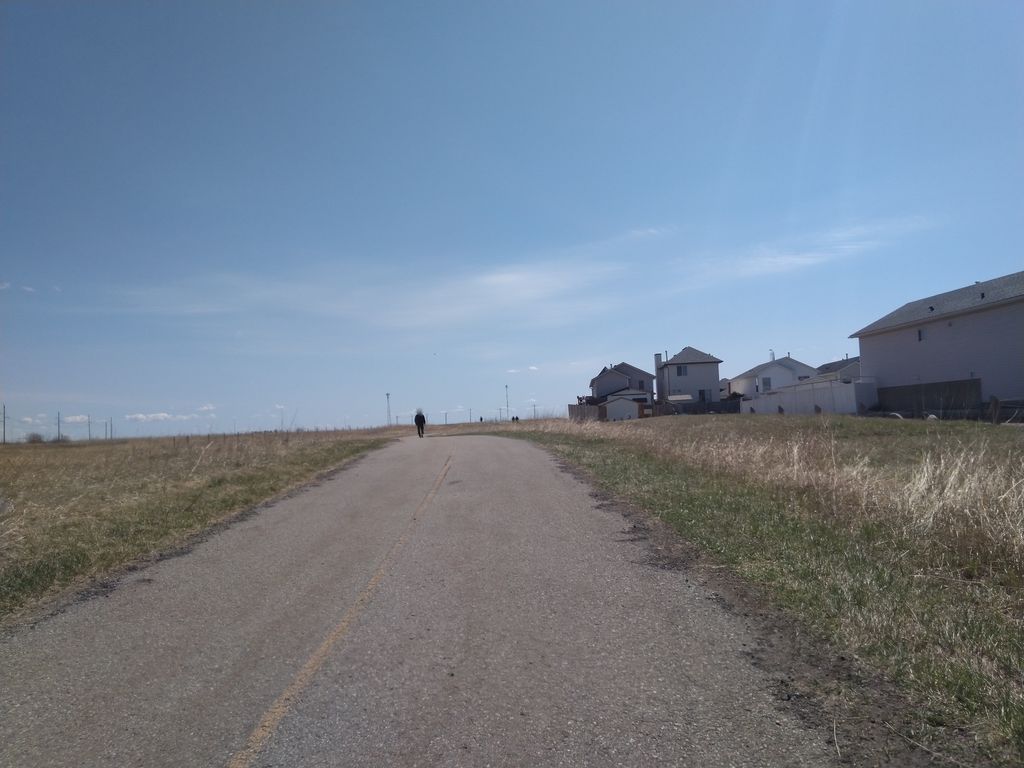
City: calgary